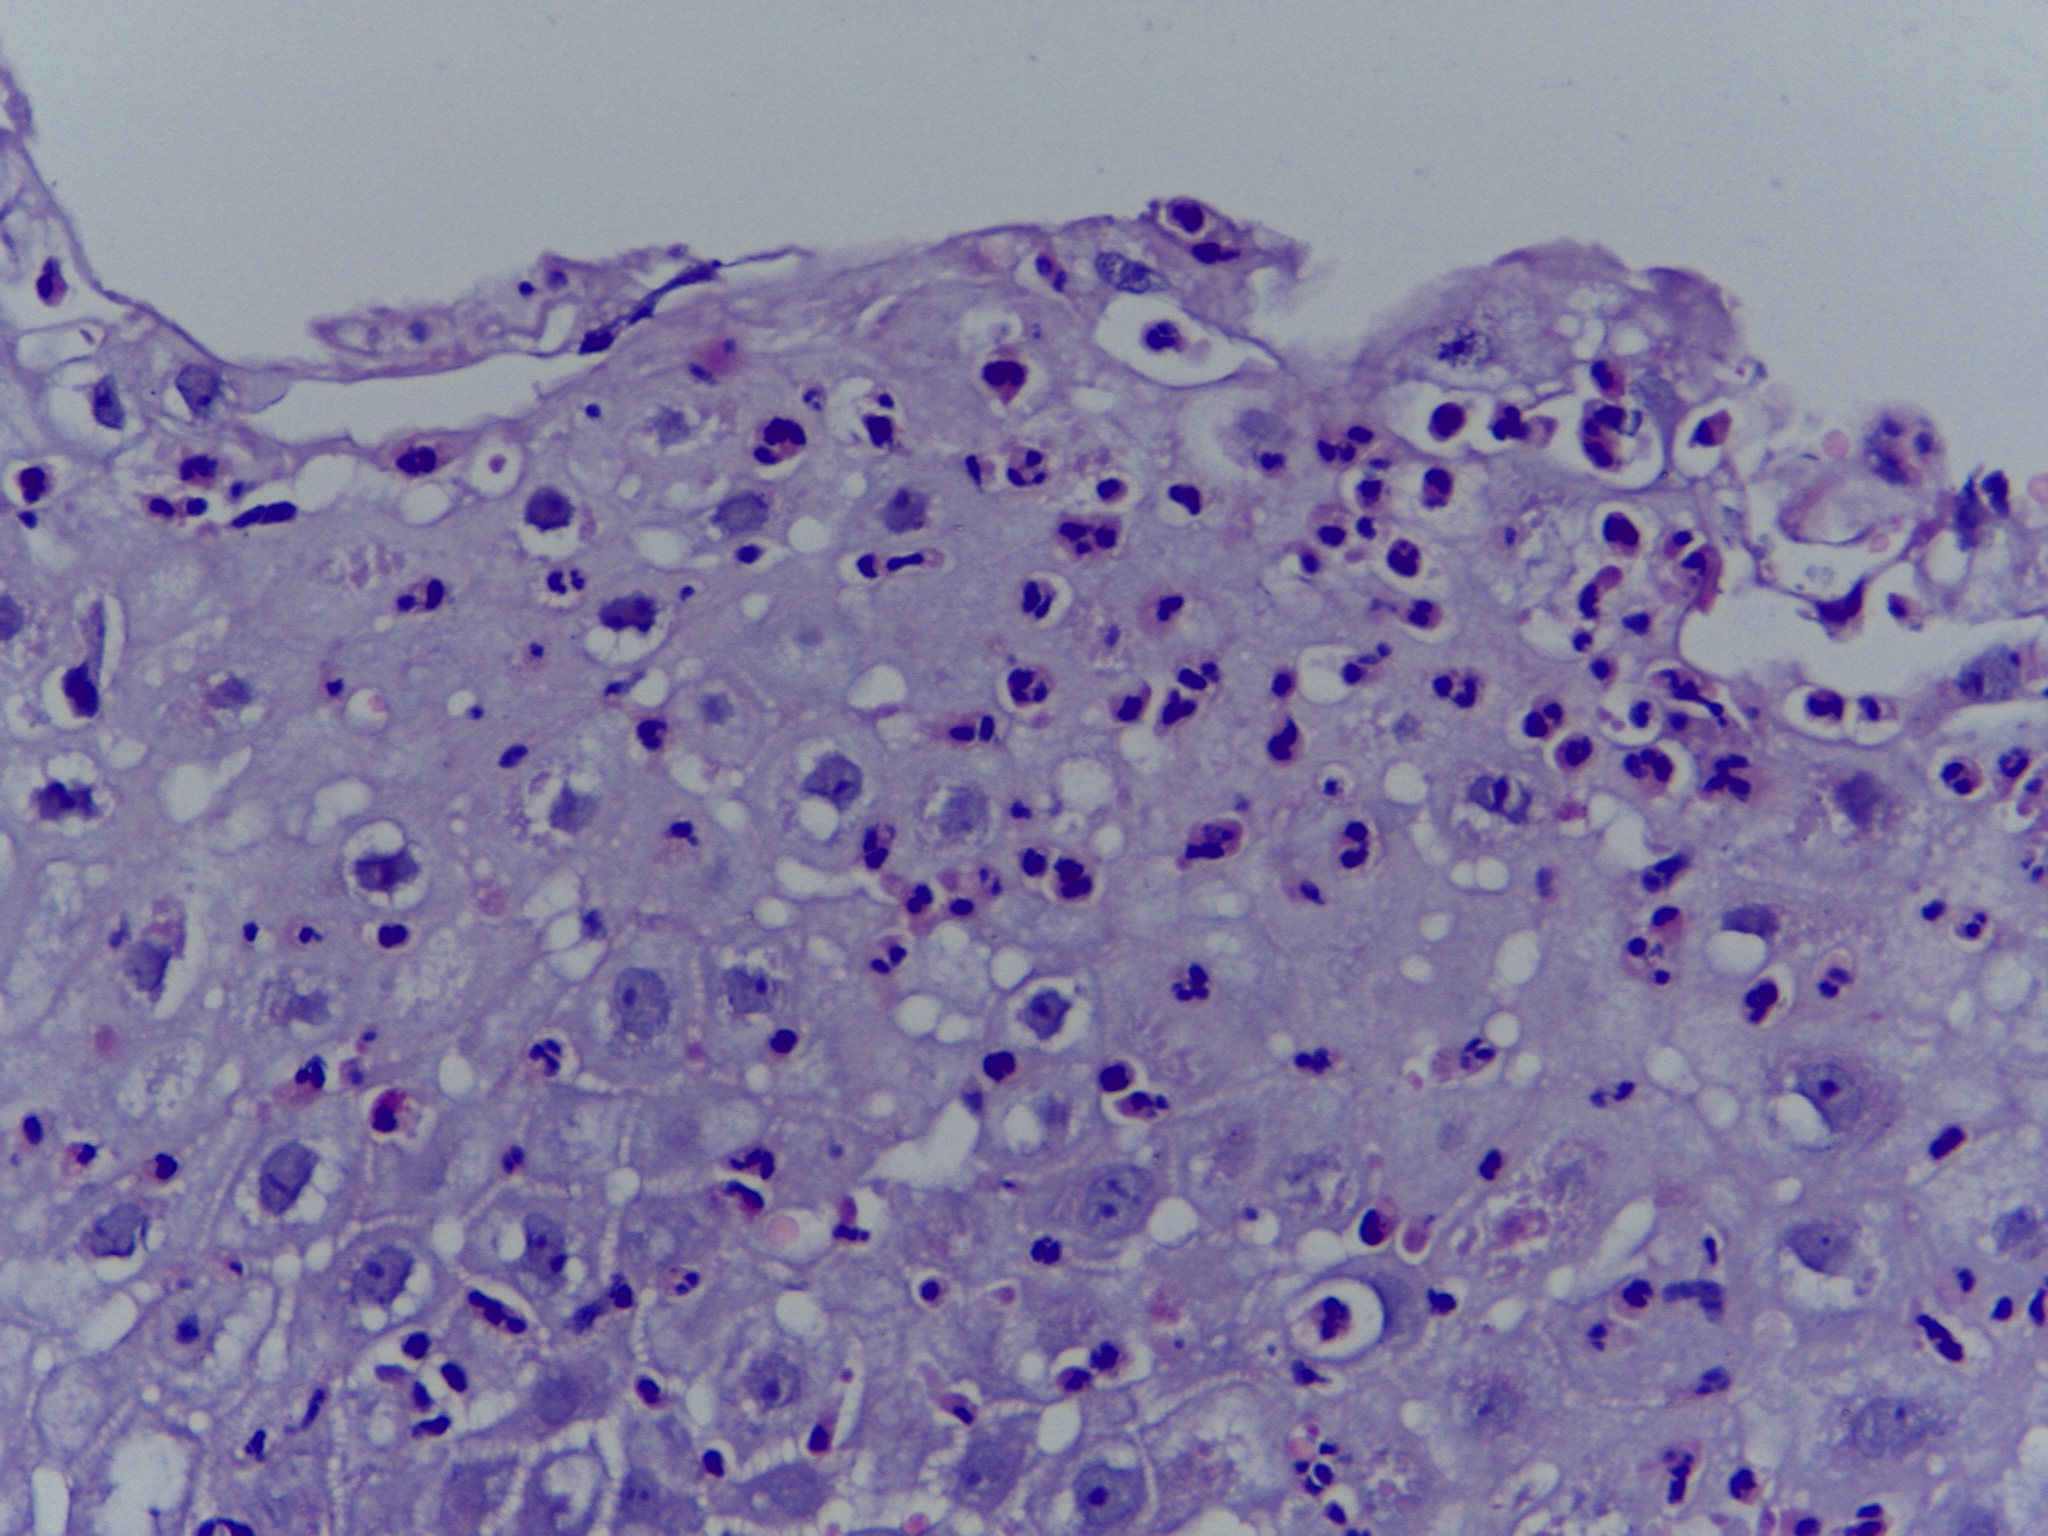
Diagnosis: OSCC